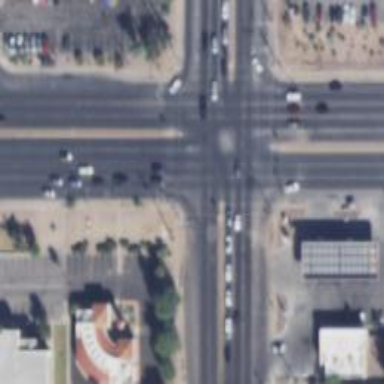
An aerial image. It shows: Marked road crossing.